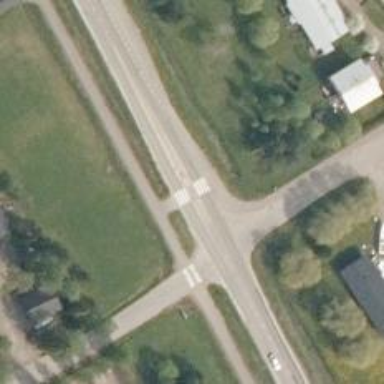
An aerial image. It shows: Uncontrolled road crossing with pedestrian island.